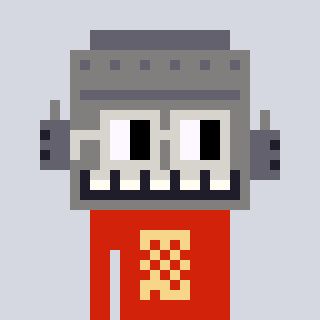
a pixel art character with square light gray glasses, a robot-shaped head and a red-colored body on a cool background